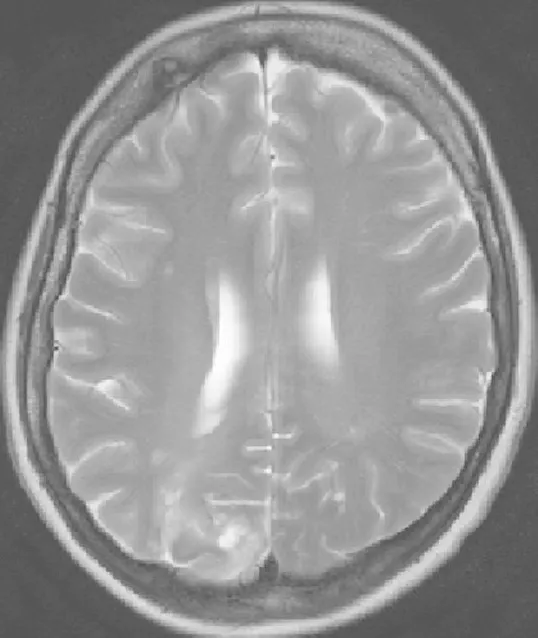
MRI after 5 months, T2-weighted image.
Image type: radiology (mri)